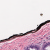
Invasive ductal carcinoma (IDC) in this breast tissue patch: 0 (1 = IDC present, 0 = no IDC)